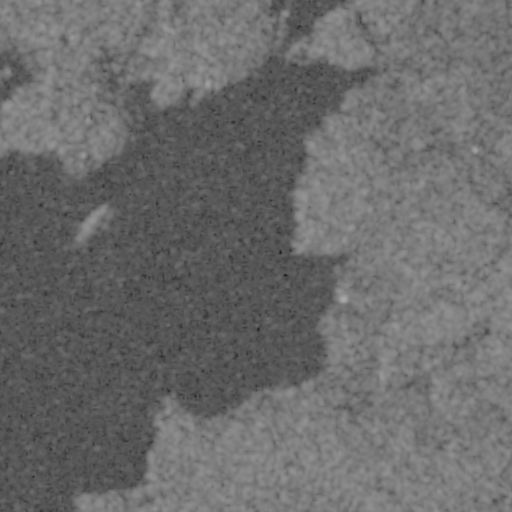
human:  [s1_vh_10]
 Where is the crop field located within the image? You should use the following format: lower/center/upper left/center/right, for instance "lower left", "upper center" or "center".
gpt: The crop field is located in the right of the image.
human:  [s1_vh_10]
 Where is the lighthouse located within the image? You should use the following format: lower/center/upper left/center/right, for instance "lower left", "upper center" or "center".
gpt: The lighthouse is located in the upper left of the image.
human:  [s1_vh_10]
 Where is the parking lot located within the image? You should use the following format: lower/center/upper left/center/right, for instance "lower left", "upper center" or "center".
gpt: The parking lot is located in the upper left of the image.
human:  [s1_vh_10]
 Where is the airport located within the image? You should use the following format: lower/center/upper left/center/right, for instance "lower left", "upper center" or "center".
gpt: There is no airport in the image.

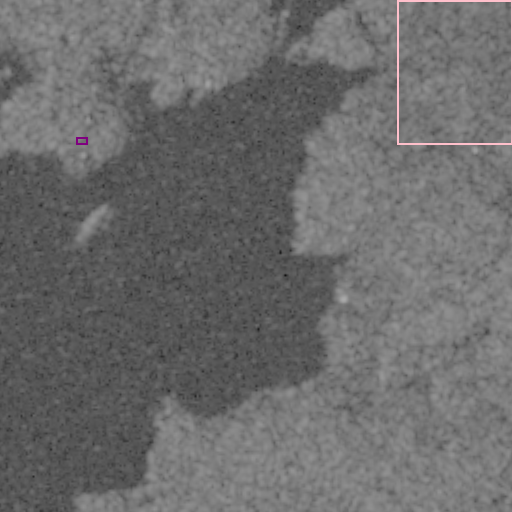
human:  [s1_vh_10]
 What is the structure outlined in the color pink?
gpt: The structure outlined in pink is a crop field.
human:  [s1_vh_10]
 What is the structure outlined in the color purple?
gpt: The structure outlined in purple is a parking lot.
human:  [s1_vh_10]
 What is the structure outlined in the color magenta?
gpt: There is no magenta outline.